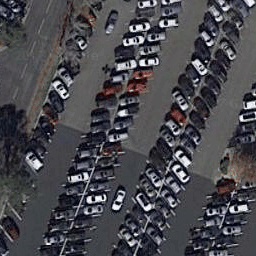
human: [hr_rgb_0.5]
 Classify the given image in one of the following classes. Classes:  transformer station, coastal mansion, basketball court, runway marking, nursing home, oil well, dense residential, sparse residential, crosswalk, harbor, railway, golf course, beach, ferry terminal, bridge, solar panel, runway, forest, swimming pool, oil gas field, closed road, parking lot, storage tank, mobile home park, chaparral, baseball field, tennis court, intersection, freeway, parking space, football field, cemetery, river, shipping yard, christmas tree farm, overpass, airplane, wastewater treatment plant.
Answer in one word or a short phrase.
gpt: parking lot